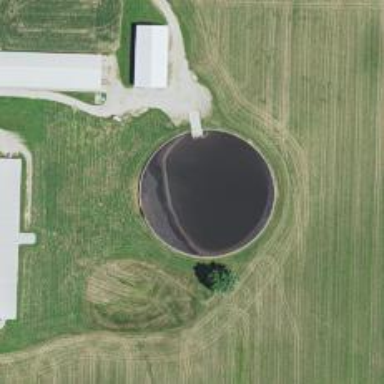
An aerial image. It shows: Silo.